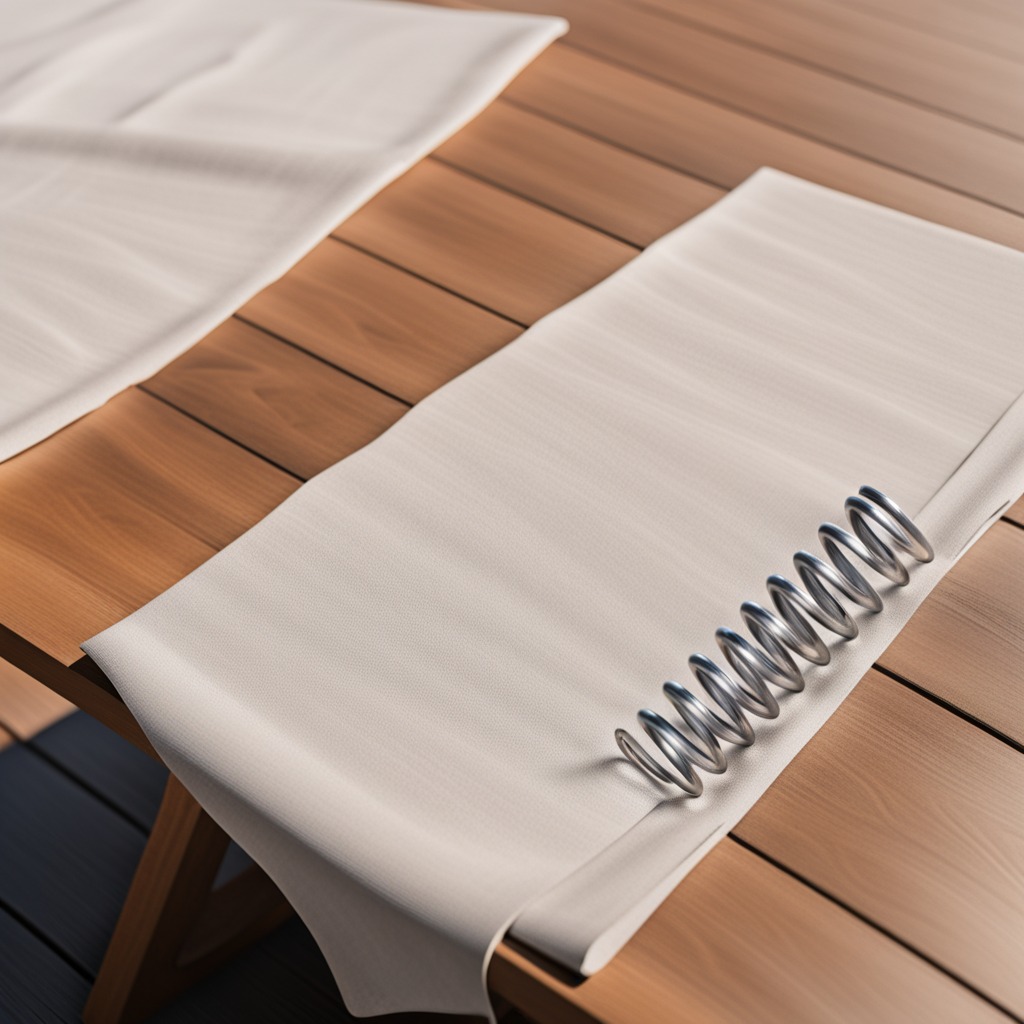
A coiled metal spring lying on a wooden table in an outdoor workshop during daytime bright natural light soft shadows worn but beneath the cloth